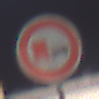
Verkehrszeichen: UeberholverbotKraftfahrzeuge
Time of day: Night
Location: Outdoor (Urban)
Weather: PartlyCloudy
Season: NotSpecified
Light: Artificial